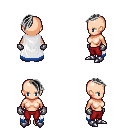
a pixel art fantasy rpg character, female body template, human, light skin, white trimmed cape, red pants, gray long mohawk hairstyle, metal gloves, metal boots, four views (front, back, left, right), 2x2 character sprite sheet, small pixel art, hard edges, no anti-aliasing